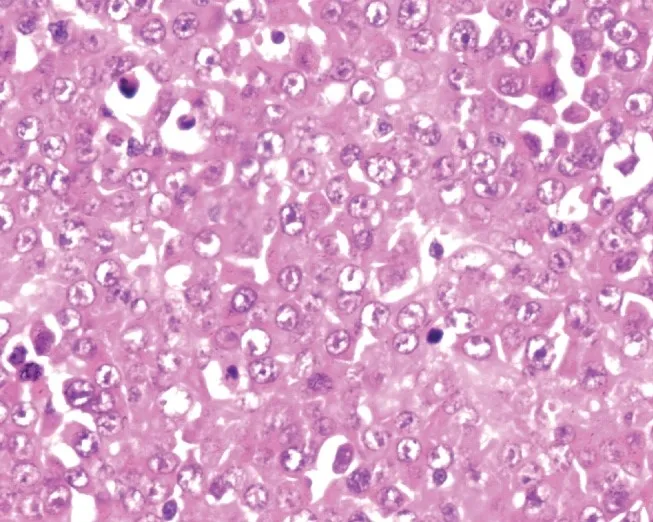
Sheets of plasmablasts with eccentric nuclei, prominent nucleoli, and abundant eosinophilic cytoplasm (H&E, 40x).
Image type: pathology (h&e)